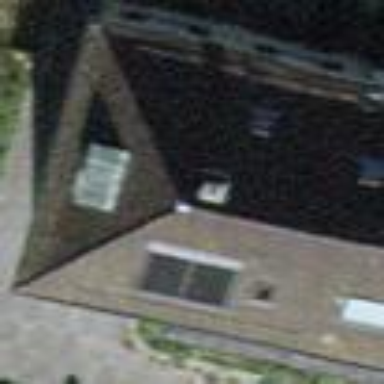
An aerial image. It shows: Building with tiled roof.